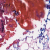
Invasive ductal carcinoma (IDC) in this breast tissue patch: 0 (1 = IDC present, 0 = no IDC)